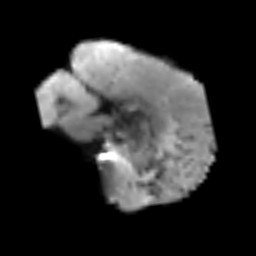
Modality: T2w
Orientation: sagittal
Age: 62
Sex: female
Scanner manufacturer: siemens
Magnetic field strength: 3 T
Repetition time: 3.2 s
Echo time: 0.081 s